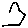
Label: hexagon